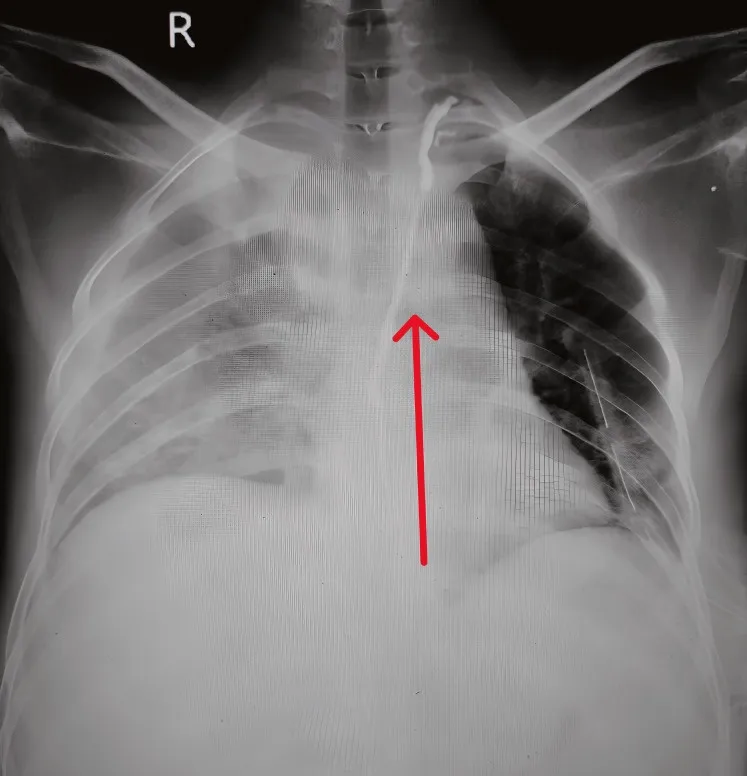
Chest x-ray anterior-posterior view post-TDE, where the embolization of the thoracic duct by cyanoacrylate glue can be seen (red arrow). TDE: thoracic duct embolization.
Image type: radiology (x_ray)